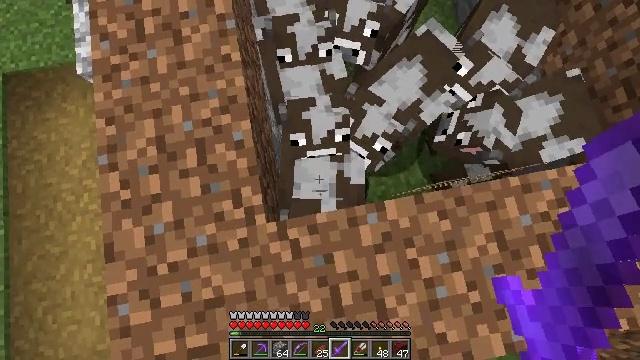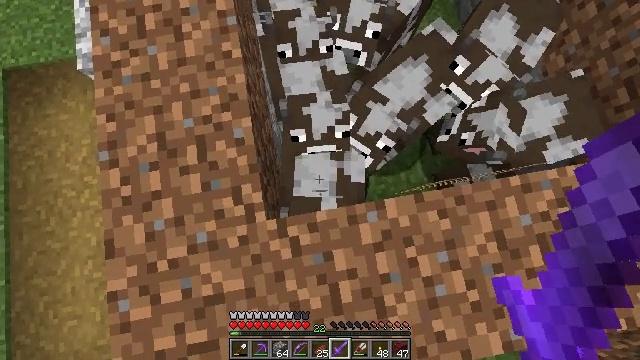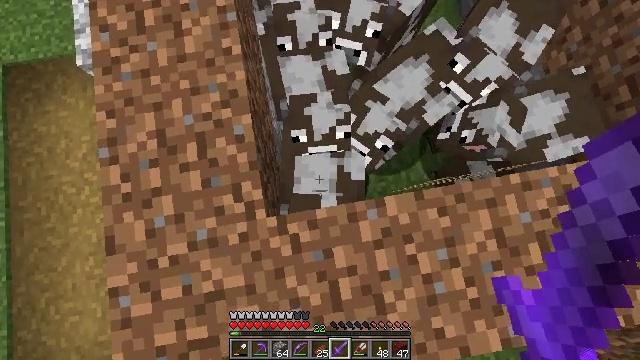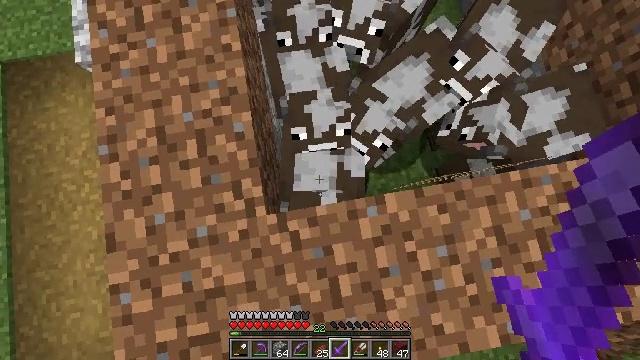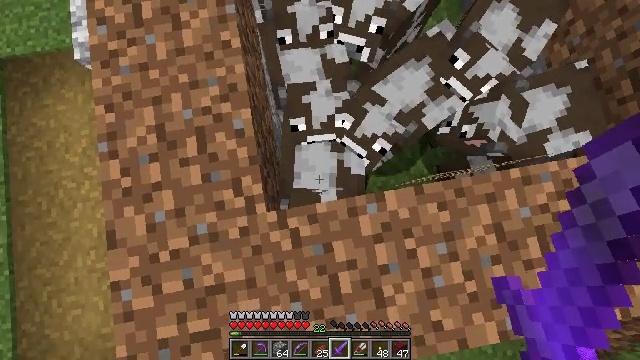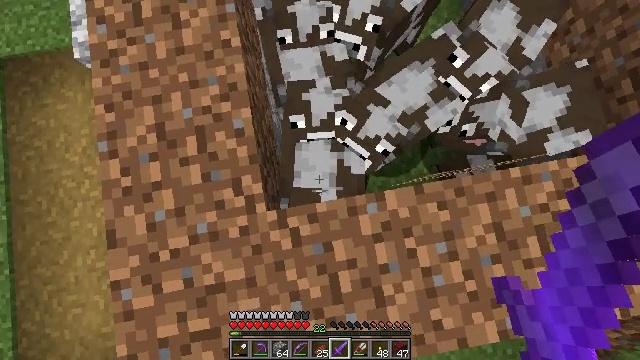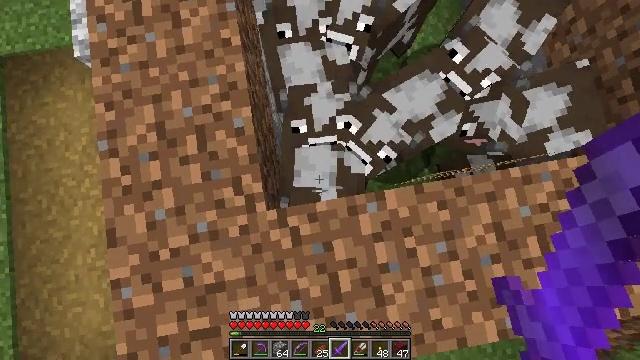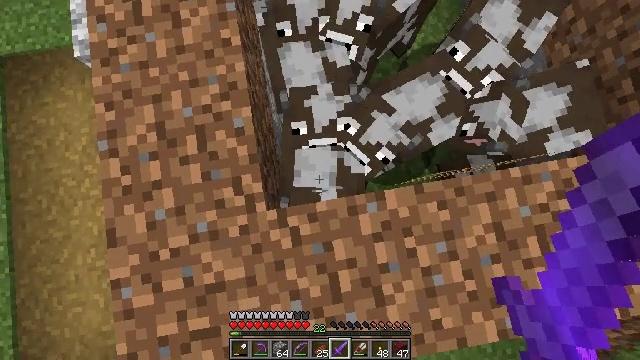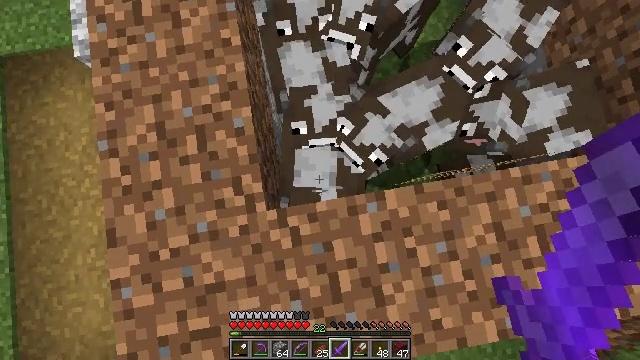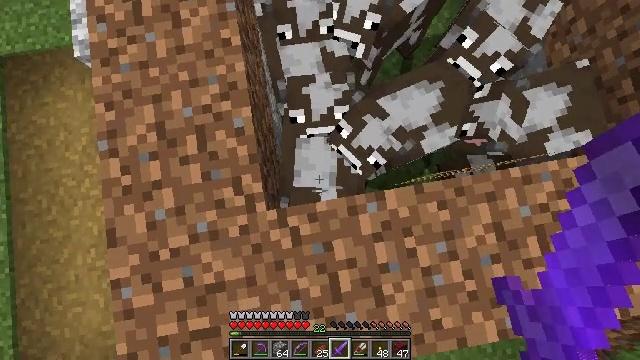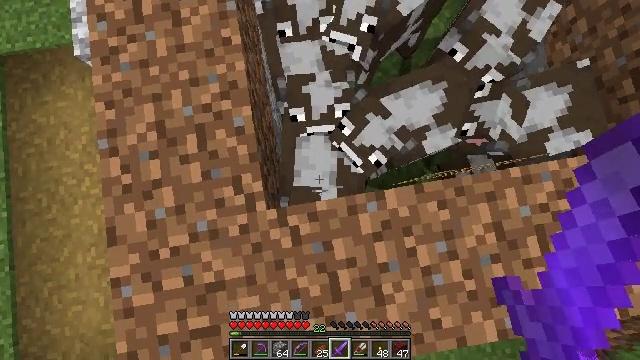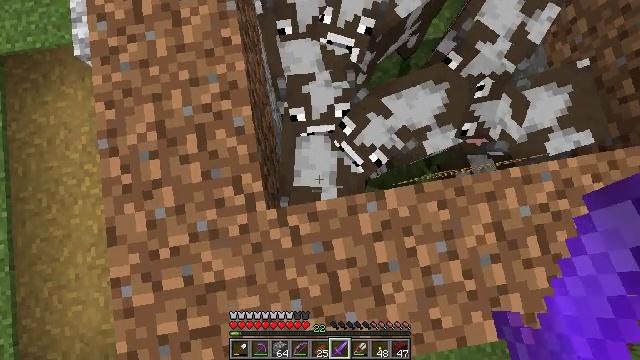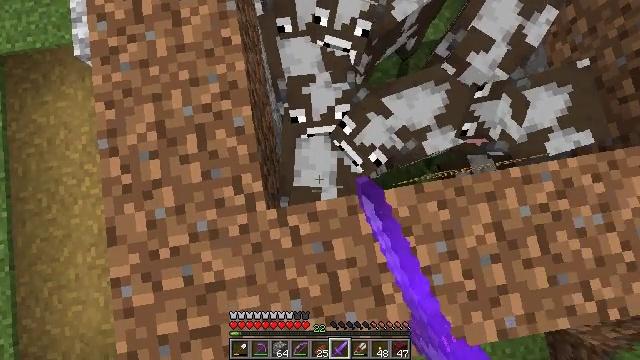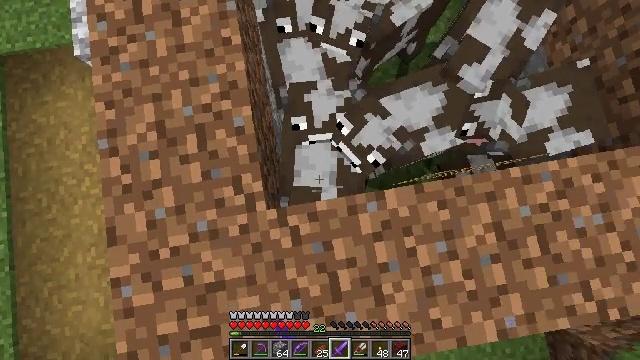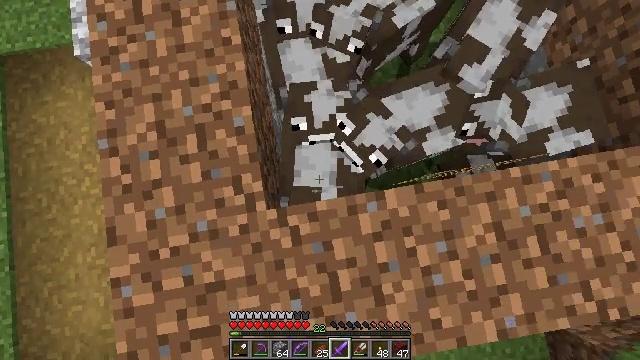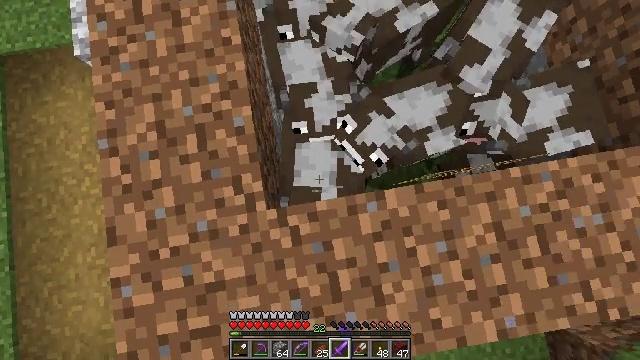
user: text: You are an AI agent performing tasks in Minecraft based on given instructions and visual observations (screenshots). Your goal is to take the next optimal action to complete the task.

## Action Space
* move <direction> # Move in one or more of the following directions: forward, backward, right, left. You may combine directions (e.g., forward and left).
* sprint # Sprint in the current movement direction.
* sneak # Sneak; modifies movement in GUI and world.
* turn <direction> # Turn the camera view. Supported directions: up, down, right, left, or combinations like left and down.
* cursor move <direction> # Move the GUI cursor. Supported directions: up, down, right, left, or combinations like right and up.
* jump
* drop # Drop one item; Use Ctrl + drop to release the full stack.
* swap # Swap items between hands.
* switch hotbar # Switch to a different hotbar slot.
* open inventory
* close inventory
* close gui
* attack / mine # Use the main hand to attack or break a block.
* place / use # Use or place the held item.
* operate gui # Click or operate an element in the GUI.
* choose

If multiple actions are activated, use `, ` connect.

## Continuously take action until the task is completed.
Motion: motion action
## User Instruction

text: Hunt a cow.
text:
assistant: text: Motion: no_op
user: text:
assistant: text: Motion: no_op
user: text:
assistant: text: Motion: no_op
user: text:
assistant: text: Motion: no_op
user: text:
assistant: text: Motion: no_op
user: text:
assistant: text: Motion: no_op
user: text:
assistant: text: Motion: no_op
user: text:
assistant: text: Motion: no_op
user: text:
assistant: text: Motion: no_op
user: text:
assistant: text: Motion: no_op
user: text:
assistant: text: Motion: attack / mine
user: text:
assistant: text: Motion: attack / mine
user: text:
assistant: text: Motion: attack / mine
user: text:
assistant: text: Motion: attack / mine
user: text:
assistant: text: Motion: no_op
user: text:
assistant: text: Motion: no_op